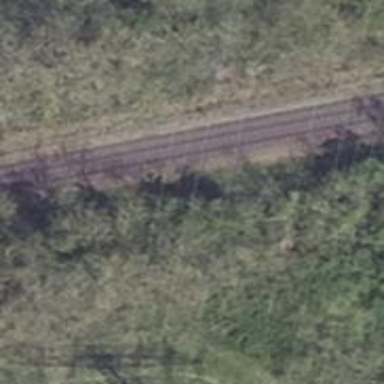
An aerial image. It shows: Railway embankment with one track.